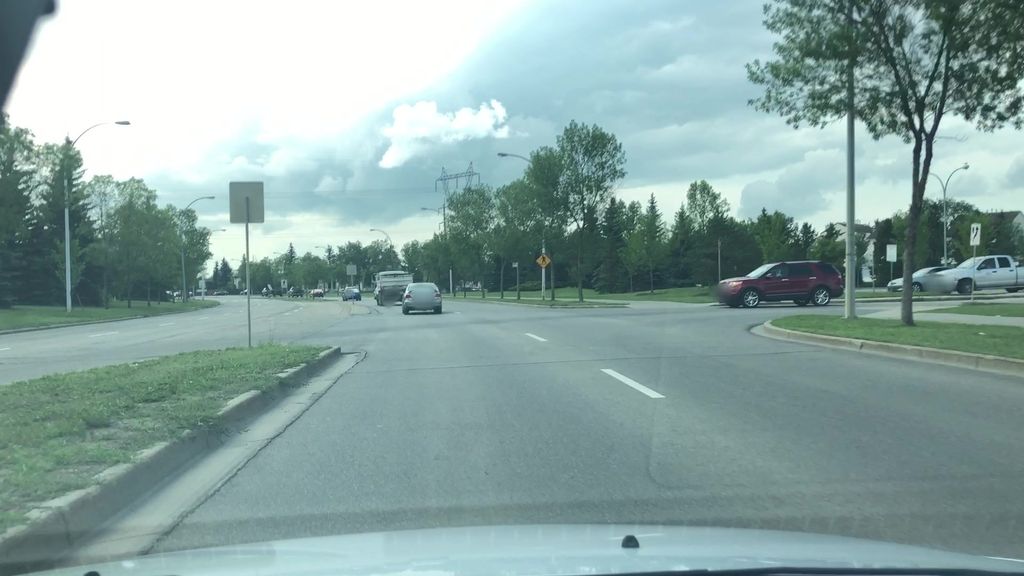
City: edmonton